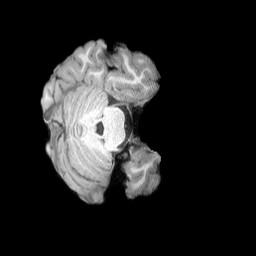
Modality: T1w
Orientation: axial
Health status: healthy